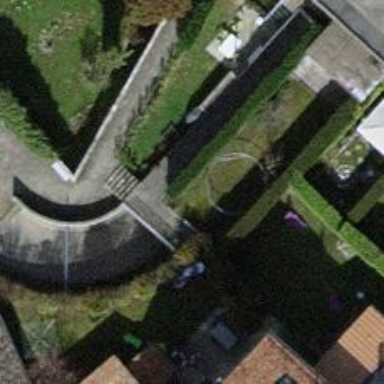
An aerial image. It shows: Driveway tunnel under the road.